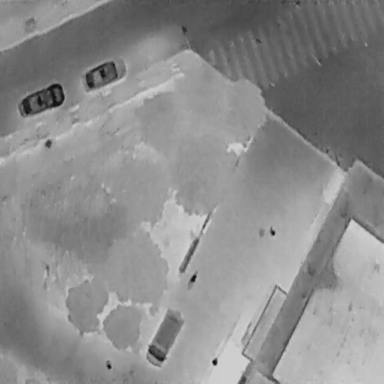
There are two Cars in the infrared image.